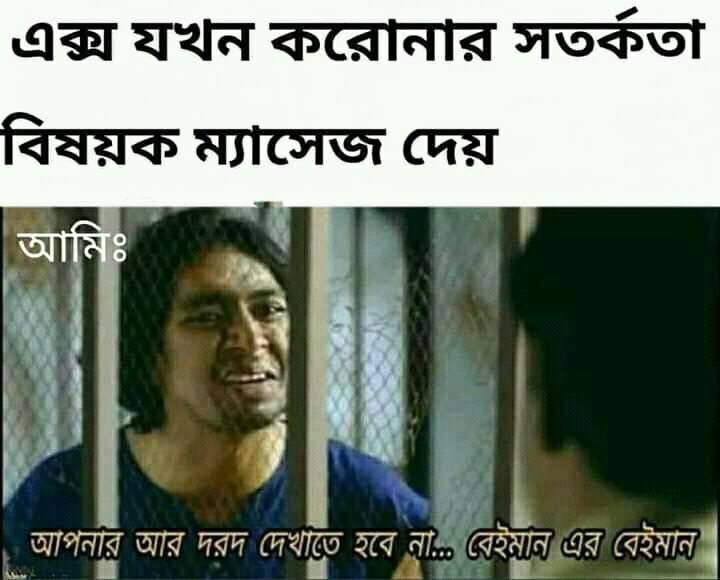
Caption: এক্স যখন করোনার সতর্কতা বিষয়ক ম্যাসেজ দেয়      আমিঃ  আপনার আর দরদ দেখাতে হবে না... বেইমান এর বেইমান
Label: non-hate